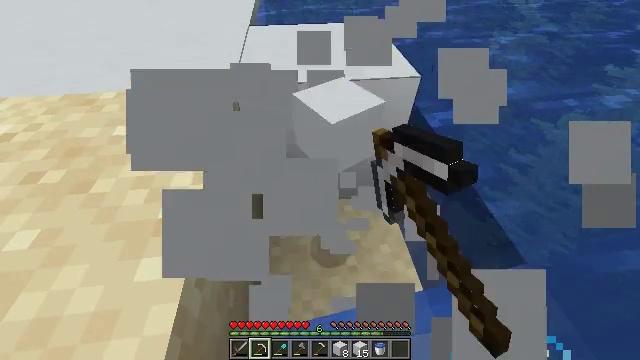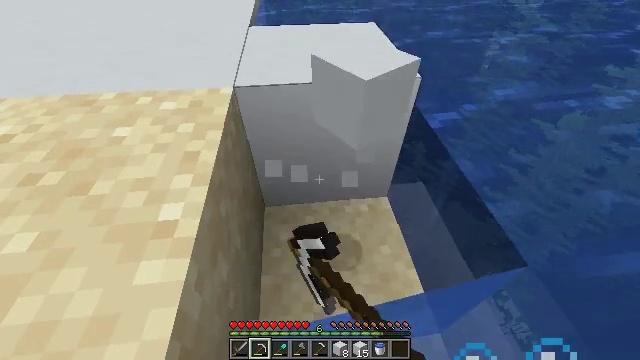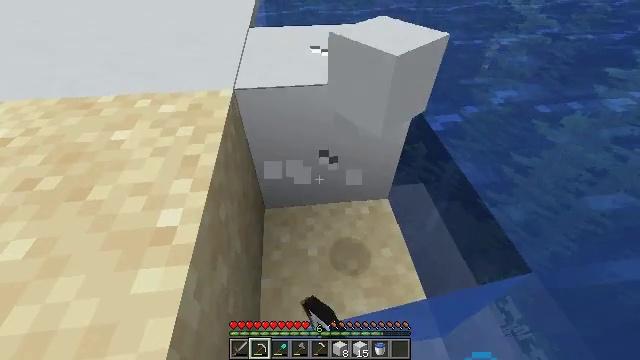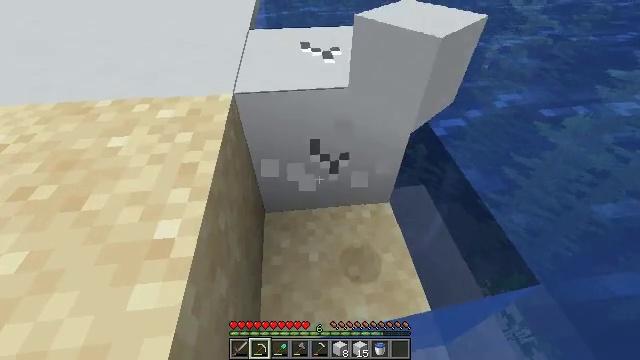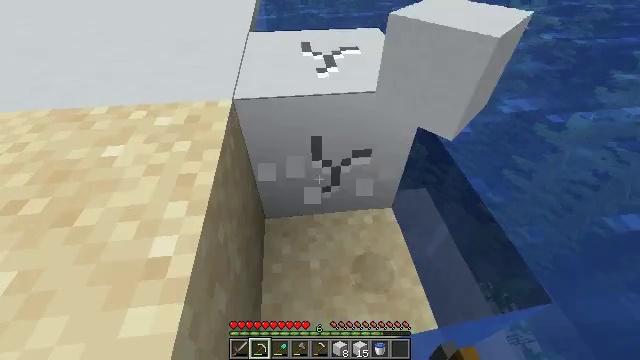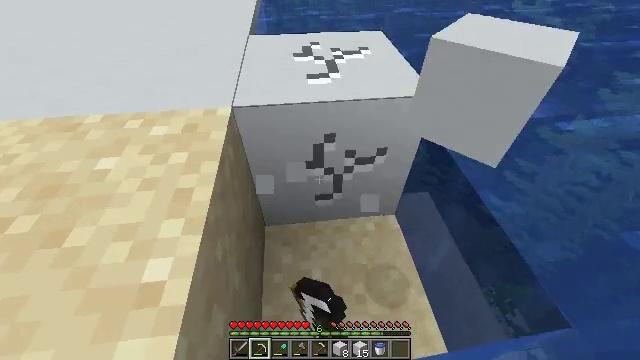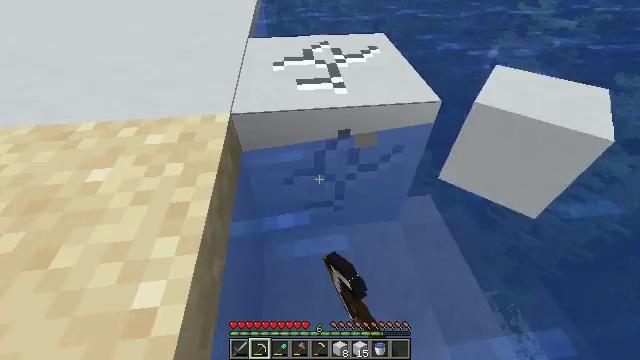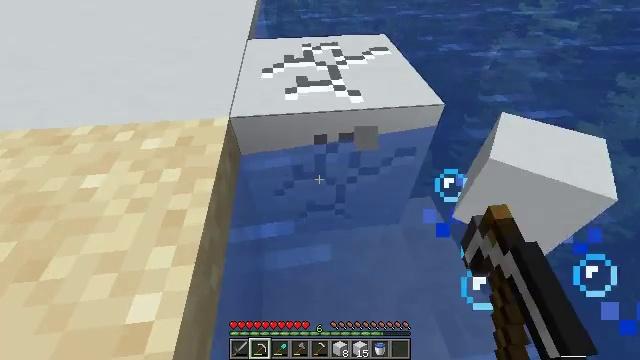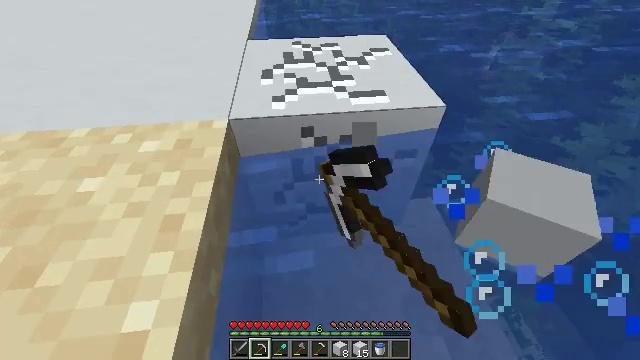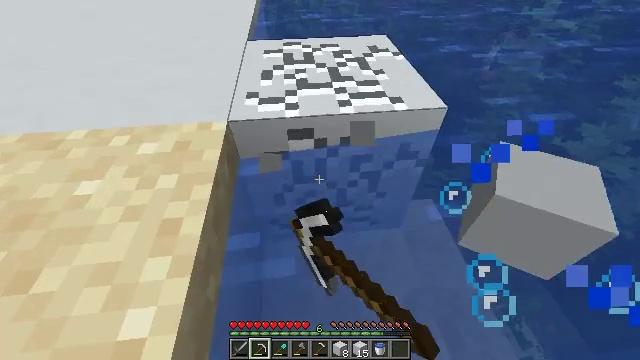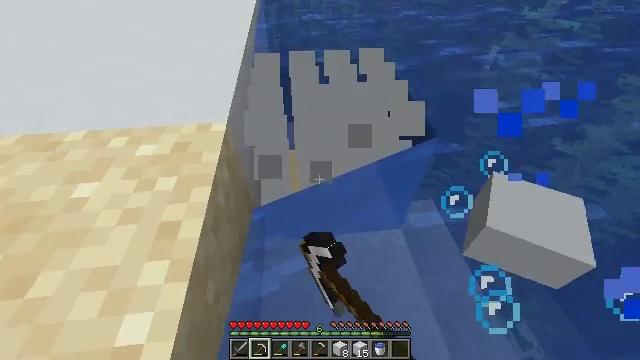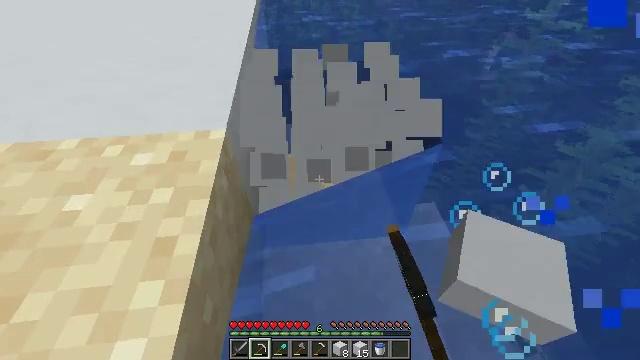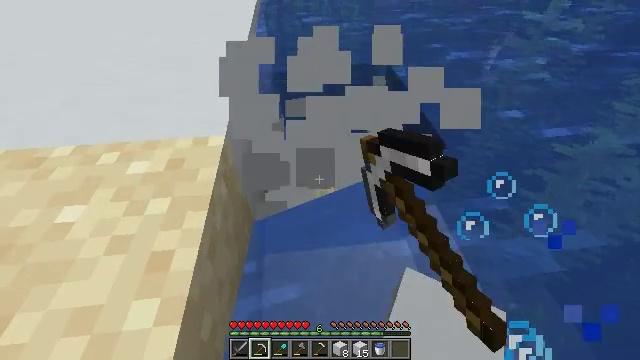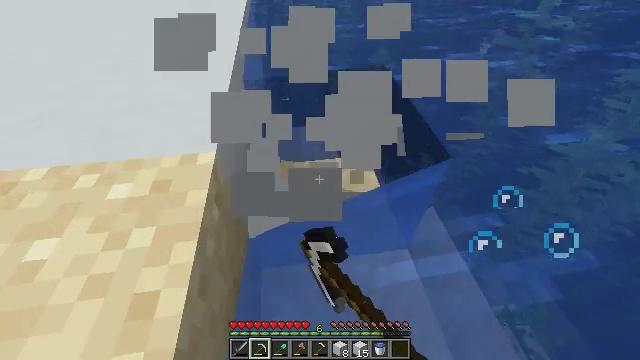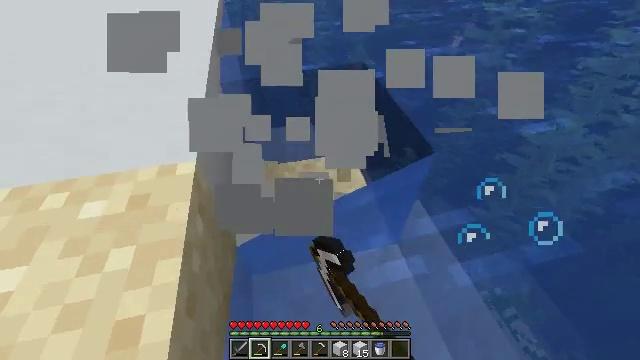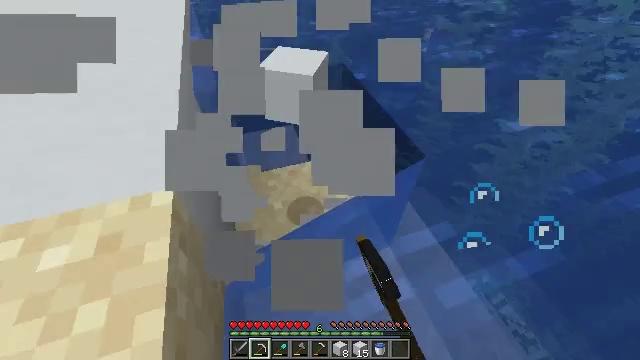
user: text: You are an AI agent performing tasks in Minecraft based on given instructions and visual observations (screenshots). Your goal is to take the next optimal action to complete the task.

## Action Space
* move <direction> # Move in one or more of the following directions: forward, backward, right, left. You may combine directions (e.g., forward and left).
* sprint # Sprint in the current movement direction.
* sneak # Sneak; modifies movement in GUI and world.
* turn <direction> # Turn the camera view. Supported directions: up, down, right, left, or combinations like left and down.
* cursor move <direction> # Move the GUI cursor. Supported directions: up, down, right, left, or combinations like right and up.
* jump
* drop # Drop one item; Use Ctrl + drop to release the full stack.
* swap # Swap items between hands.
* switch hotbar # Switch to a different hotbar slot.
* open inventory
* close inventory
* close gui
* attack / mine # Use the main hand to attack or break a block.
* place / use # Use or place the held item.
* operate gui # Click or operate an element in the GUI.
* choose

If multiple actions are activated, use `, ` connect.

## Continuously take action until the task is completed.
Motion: motion action
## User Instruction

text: Attack the white concrete block to obtain it.
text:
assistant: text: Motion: move forward, attack / mine
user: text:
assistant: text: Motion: move forward, attack / mine
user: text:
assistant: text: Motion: move forward, attack / mine
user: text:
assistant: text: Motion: move forward, attack / mine
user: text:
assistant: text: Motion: attack / mine
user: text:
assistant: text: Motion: attack / mine
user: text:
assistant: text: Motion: attack / mine
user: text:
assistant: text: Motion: attack / mine
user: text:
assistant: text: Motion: attack / mine
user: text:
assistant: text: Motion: move forward, attack / mine
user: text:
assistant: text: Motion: move forward, attack / mine
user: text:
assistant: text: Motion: move forward, attack / mine
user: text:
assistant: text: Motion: move forward, turn right, attack / mine
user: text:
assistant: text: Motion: move forward, turn right
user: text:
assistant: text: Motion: move forward, turn right
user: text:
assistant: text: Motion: move forward, turn right
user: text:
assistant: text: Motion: move forward, turn right and up
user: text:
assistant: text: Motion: move forward, turn right and up
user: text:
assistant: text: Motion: move forward, turn right and up
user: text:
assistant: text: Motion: move forward, turn right and up
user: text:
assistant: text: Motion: turn right
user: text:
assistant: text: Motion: turn right
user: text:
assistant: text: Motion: no_op
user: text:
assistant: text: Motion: no_op
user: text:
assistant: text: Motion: no_op
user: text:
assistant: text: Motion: no_op
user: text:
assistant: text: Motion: turn right
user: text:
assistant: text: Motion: turn right and up
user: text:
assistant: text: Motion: turn right and up
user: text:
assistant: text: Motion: turn right and up